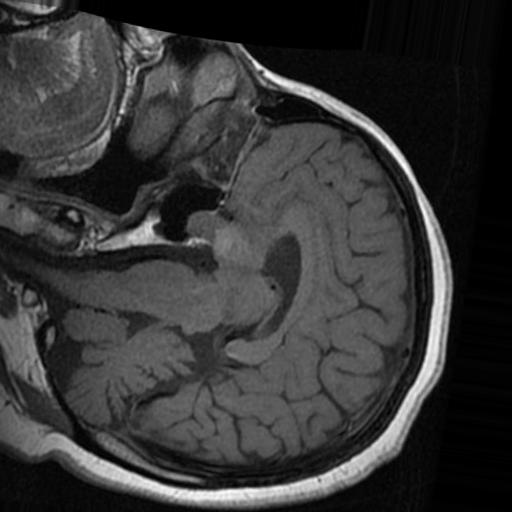
Label: brain_tumor